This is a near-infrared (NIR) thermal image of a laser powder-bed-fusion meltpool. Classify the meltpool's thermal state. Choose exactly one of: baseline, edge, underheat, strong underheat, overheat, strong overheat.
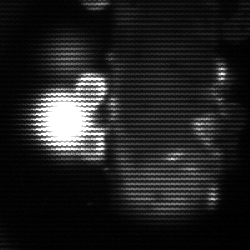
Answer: strong underheat